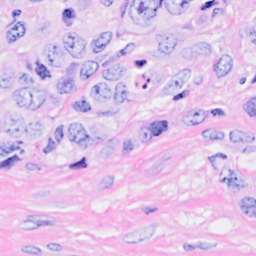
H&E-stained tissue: Breast